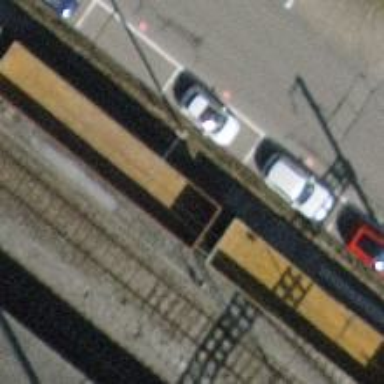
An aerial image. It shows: Railway switch.